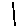
Label: line